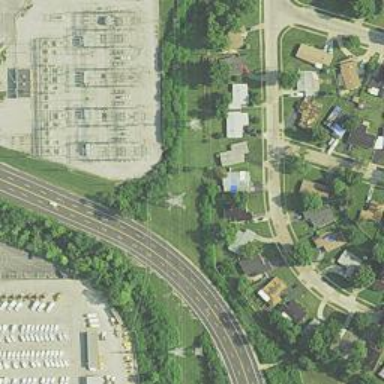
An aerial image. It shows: Power substation.